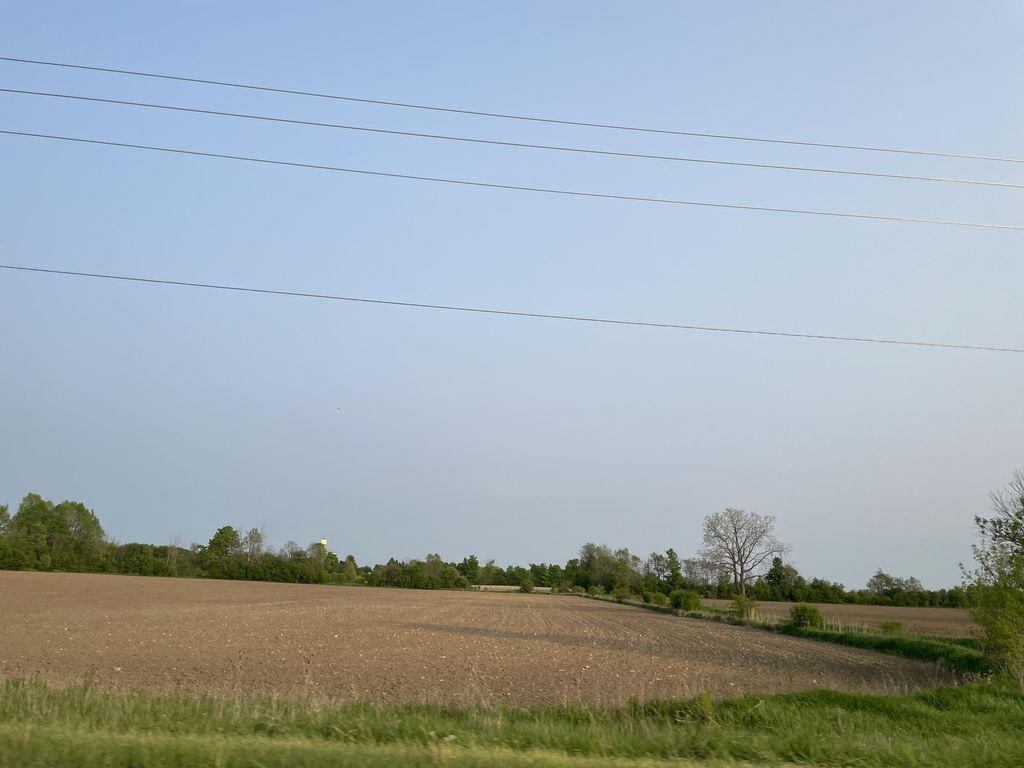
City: kitchener-waterloo